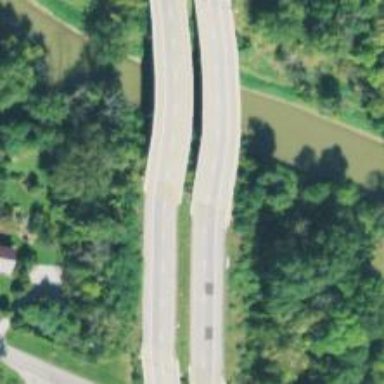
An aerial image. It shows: Bridge crossing over expressway trunk road.